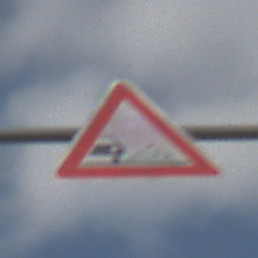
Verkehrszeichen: SplittSchotter
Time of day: MorningAfternoon
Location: Outdoor (Suburban)
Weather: PartlyCloudy
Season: NotSpecified
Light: Natural